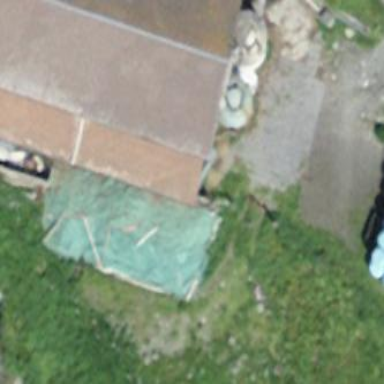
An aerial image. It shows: Cowshed building.